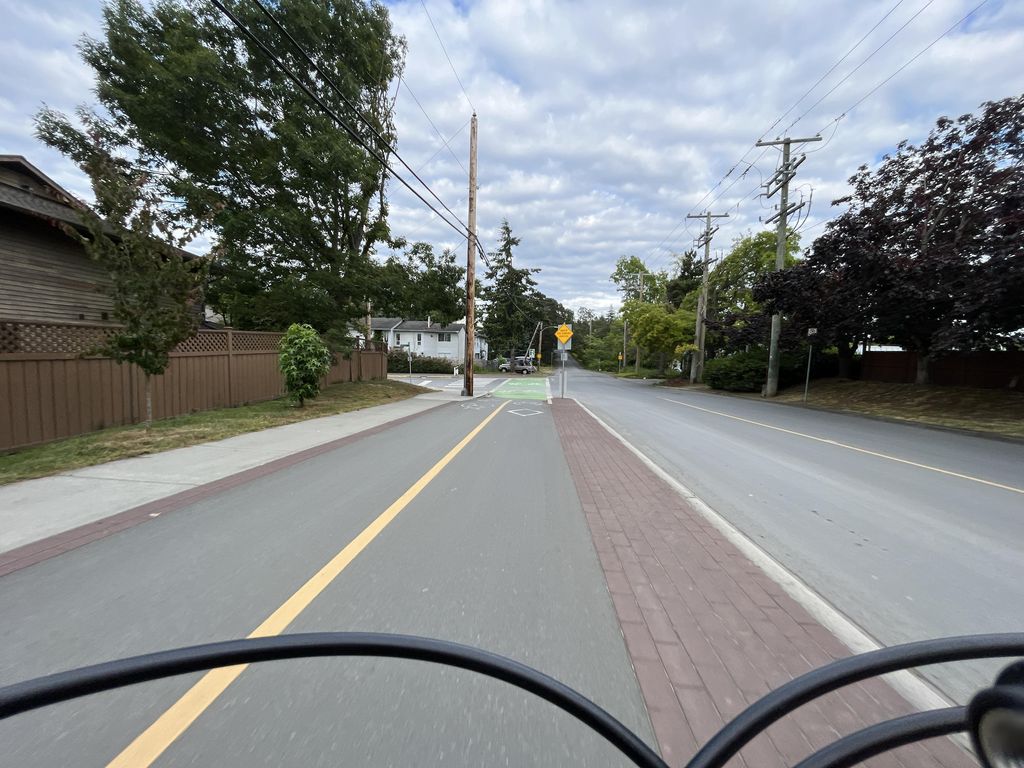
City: victoria